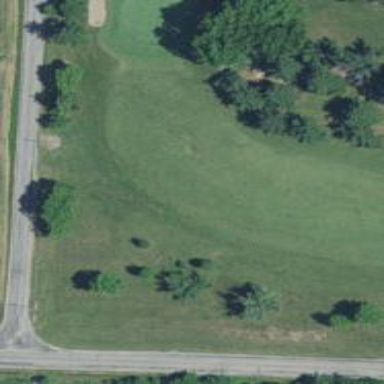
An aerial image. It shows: Golf hole.